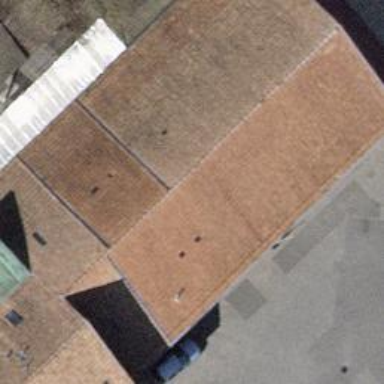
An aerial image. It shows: Office building with gabled roof.